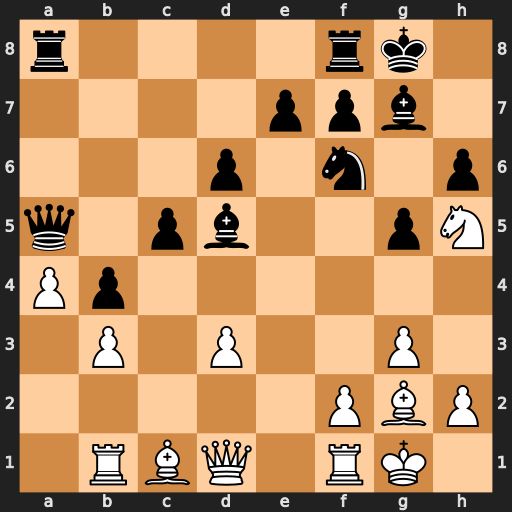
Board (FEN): r4rk1/4ppb1/3p1n1p/q1pb2pN/Pp6/1P1P2P1/5PBP/1RBQ1RK1
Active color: w
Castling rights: -
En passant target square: -
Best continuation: Nxf6+ Bxf6 Bxd5